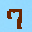
Label: 7